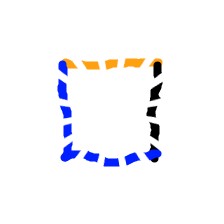
Shape: square